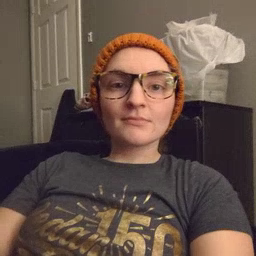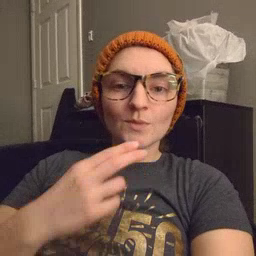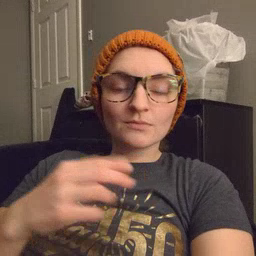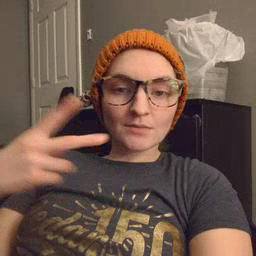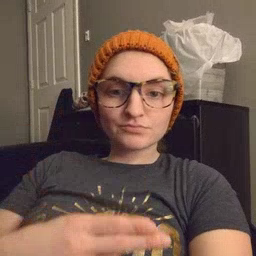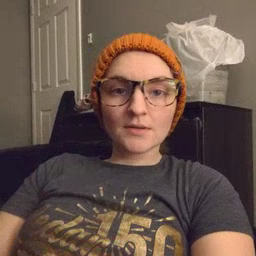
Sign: cut